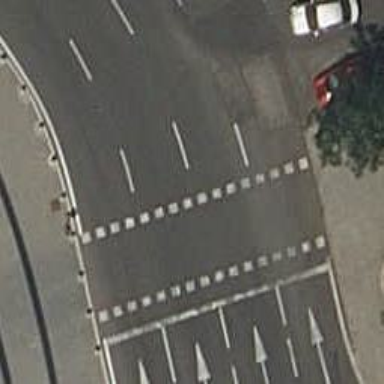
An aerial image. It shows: Road crossing with traffic signals.